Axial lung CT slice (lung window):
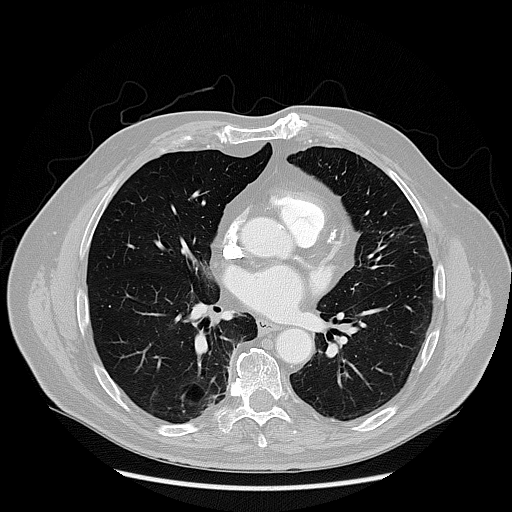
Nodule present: no